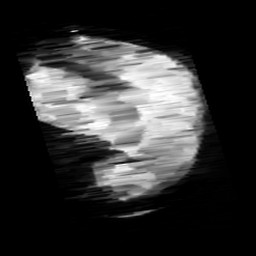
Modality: minIP
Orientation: sagittal
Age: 9
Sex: female
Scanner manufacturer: siemens
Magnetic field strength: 3 T
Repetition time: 0.027 s
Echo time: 0.02 s